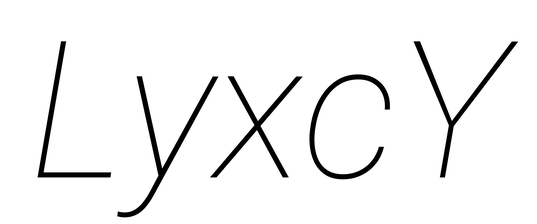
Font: Roboto-Italic_Thin_Italic